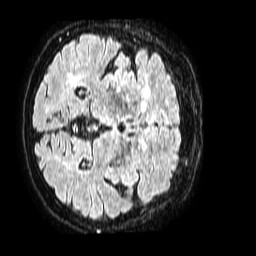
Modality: FLAIR
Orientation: axial
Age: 72
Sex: female
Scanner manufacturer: philips
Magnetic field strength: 1.5 T
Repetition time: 4.8 s
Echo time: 0.3 s